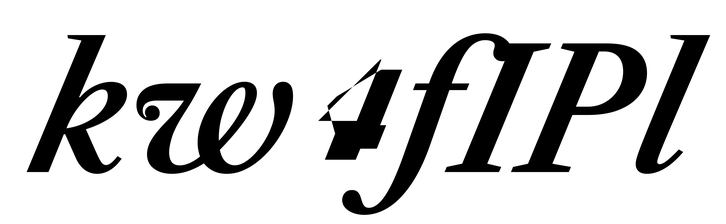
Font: LibreCaslonText-Italic_SemiBold_Italic